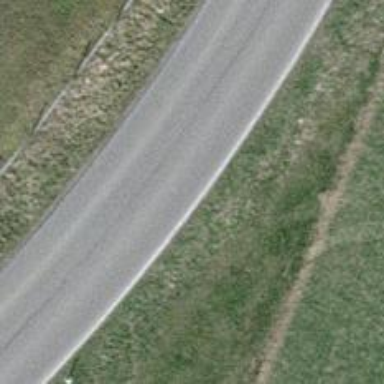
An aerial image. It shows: Secondary road with asphalt surface.